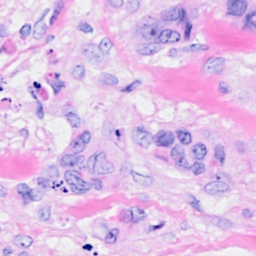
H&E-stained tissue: Breast